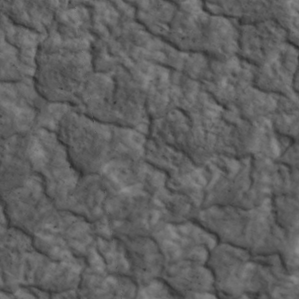
Label: non_frost